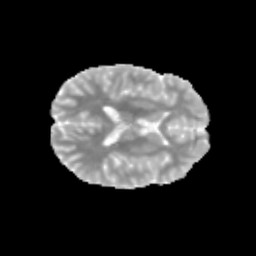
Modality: MD
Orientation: axial
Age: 12
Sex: female
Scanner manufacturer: siemens
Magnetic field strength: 3 T
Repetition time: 3.8 s
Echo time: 0.07 s